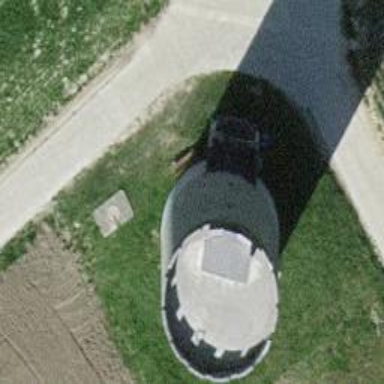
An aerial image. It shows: Water tower that is man-made.